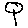
Label: tree